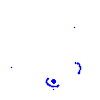
Particle: proton